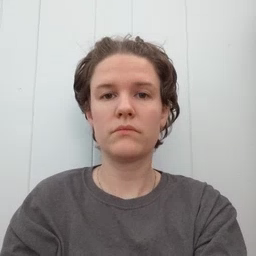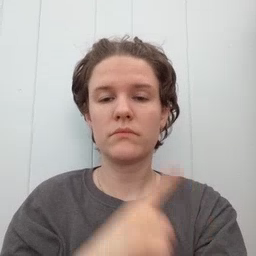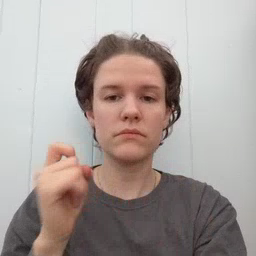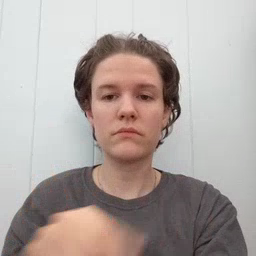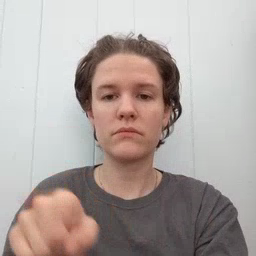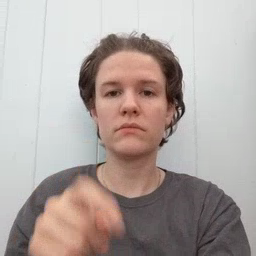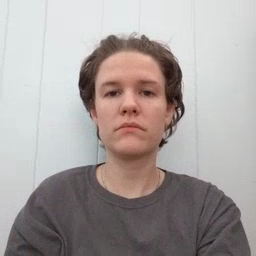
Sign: dryer